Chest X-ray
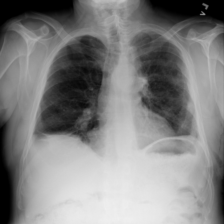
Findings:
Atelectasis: negative
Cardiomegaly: negative
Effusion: negative
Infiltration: negative
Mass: negative
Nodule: negative
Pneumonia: negative
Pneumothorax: negative
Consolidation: negative
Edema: negative
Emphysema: negative
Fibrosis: negative
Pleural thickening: positive
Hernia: negative